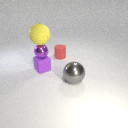
large gray metal sphere in front of small purple rubber cube